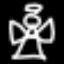
Label: angel